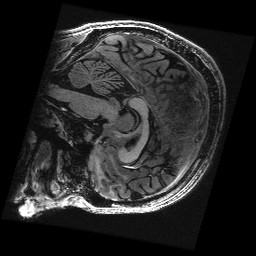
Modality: T1w
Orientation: sagittal
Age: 22
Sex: male
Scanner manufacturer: ge
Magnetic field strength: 3 T
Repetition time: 0.008848 s
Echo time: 0.003544 s